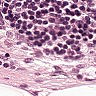
Metastatic tissue present: no